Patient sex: F
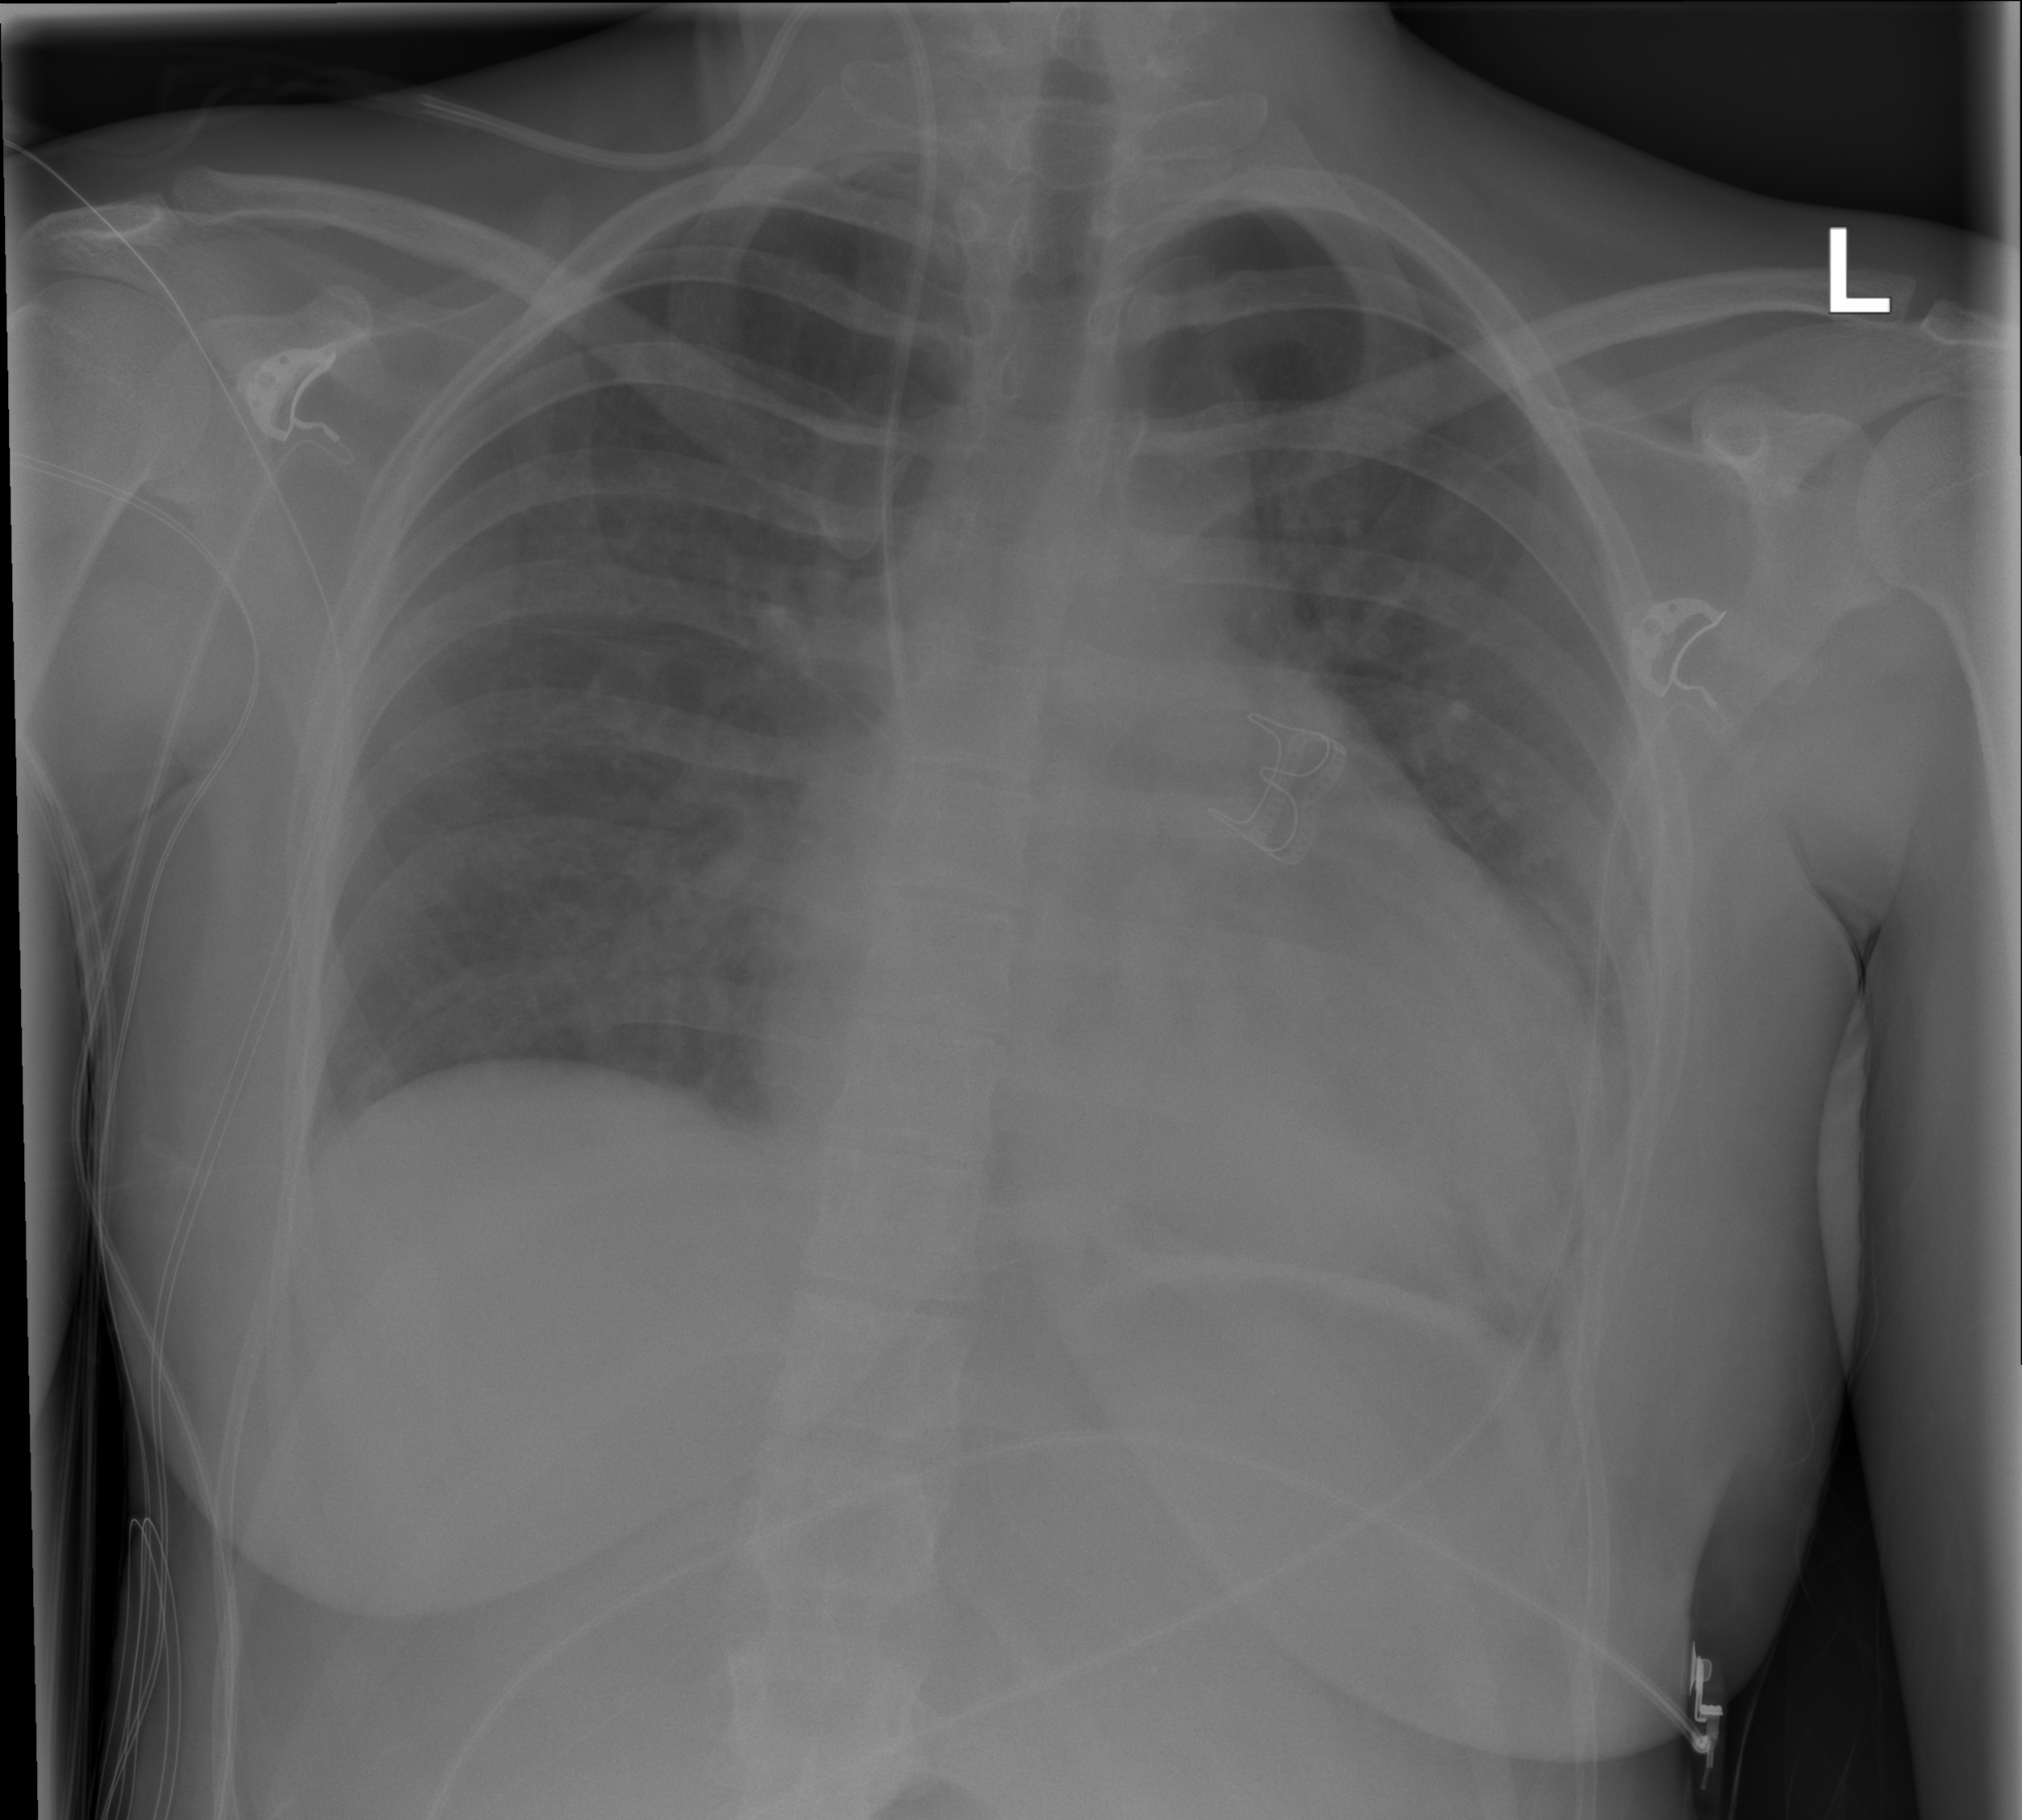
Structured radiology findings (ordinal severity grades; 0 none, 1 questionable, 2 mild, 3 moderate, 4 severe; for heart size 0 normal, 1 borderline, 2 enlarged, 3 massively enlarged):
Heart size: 2
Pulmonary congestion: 2
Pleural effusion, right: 0
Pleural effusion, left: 1
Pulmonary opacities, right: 0
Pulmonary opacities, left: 0
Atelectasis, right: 0
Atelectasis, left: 2